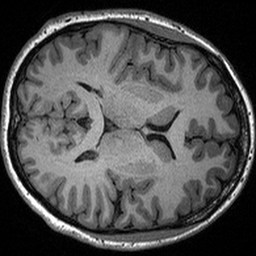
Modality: T1w
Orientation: axial
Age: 34
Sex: female